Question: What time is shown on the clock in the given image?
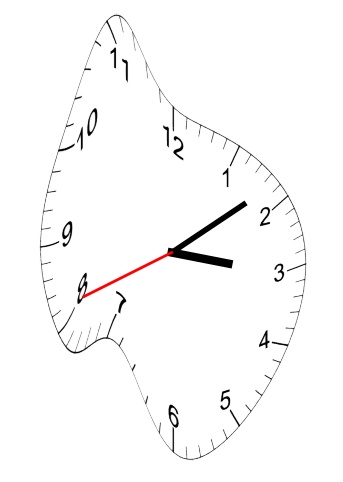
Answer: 03:08:41